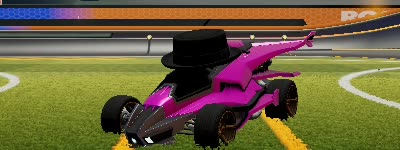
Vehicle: aftershock